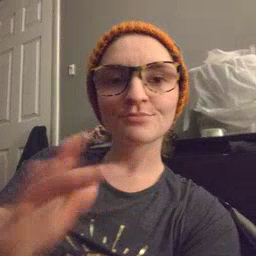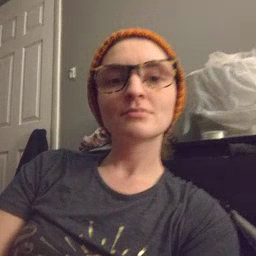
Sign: taste